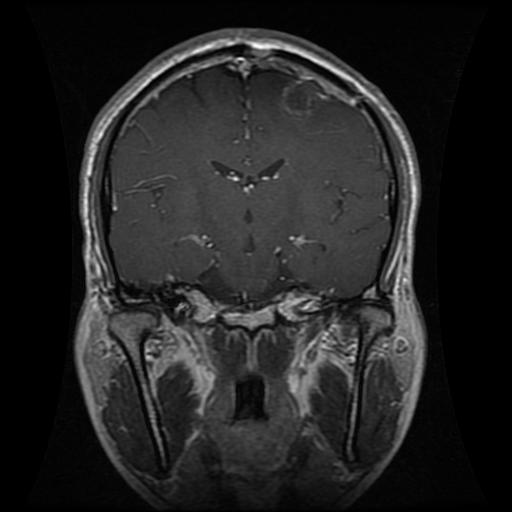
Label: glioma